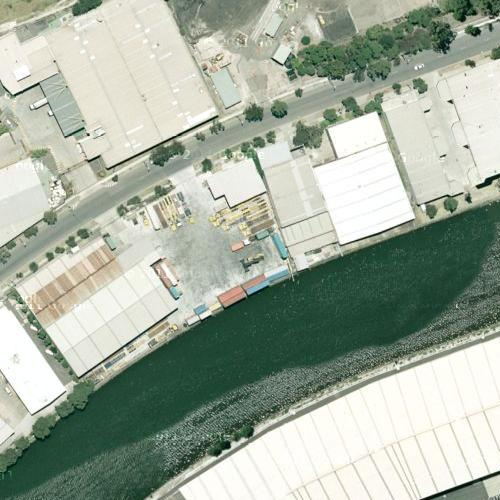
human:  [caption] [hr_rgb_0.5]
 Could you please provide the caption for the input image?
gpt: There are many white buildings on the banks of a river .

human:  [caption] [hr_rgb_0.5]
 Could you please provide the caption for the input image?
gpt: A river goes through a industrial area with many white buildings on the banks of the river .

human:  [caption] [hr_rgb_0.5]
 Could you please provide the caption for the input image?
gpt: There are many white buildings on the banks of a curved river .

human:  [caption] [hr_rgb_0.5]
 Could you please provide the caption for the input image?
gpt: Lots of white buildings are on the banks of a curved river .

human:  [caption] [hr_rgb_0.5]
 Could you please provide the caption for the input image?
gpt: A river with dark green waters goes through the industrial area with white bulidings on both banks .